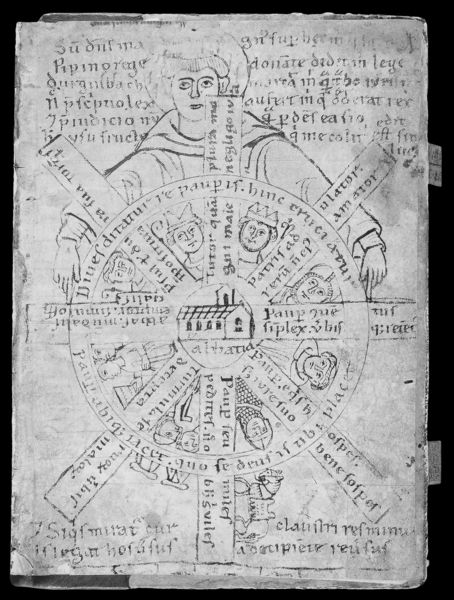
Titel: Vita S. Magni
Institution: Augsburg UB
Schlagwörter: schwarz, weiss, haus, alt, gesichter, gesicht, mensch, hände, kirche, geistlicher, kreis, pferd, schrift, rad, bischof, könig, buch, religion, text, ritter, mittelalter, mönch, heilig, krei, achteck, regel, sünden, pfert